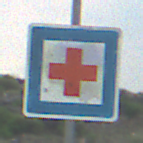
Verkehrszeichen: ErsteHilfe
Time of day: MorningAfternoon
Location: Outdoor (Nature)
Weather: PartlyCloudy
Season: NotSpecified
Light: Natural